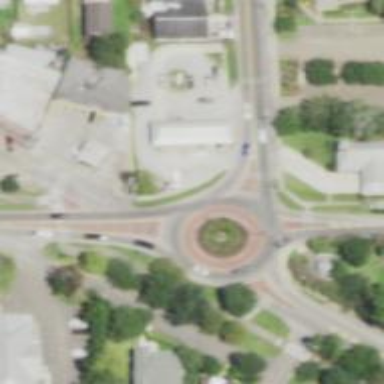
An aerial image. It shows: Roundabout on primary highway.